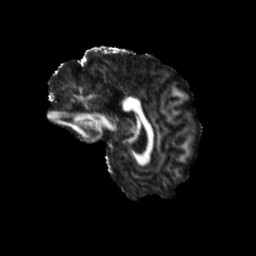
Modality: FA
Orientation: sagittal
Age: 68
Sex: female
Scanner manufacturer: siemens
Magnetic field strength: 3 T
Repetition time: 3.23 s
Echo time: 0.0892 s